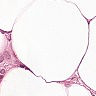
Metastatic tissue present: no